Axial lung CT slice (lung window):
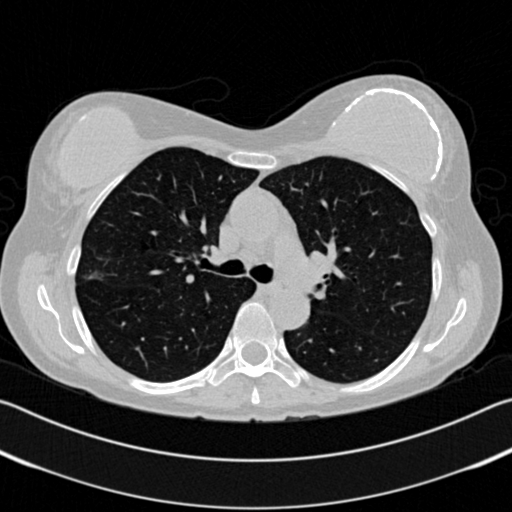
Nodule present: no